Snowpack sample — Loveland Pass, Silver Plume, Colorado, USA (2/11/26, 12:00 PM MST)
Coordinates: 39.663, -105.886
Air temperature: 35 °F
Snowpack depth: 82 cm
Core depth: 40 cm
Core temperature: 23 °F
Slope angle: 13°, slope face: 12°
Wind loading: high
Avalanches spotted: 1
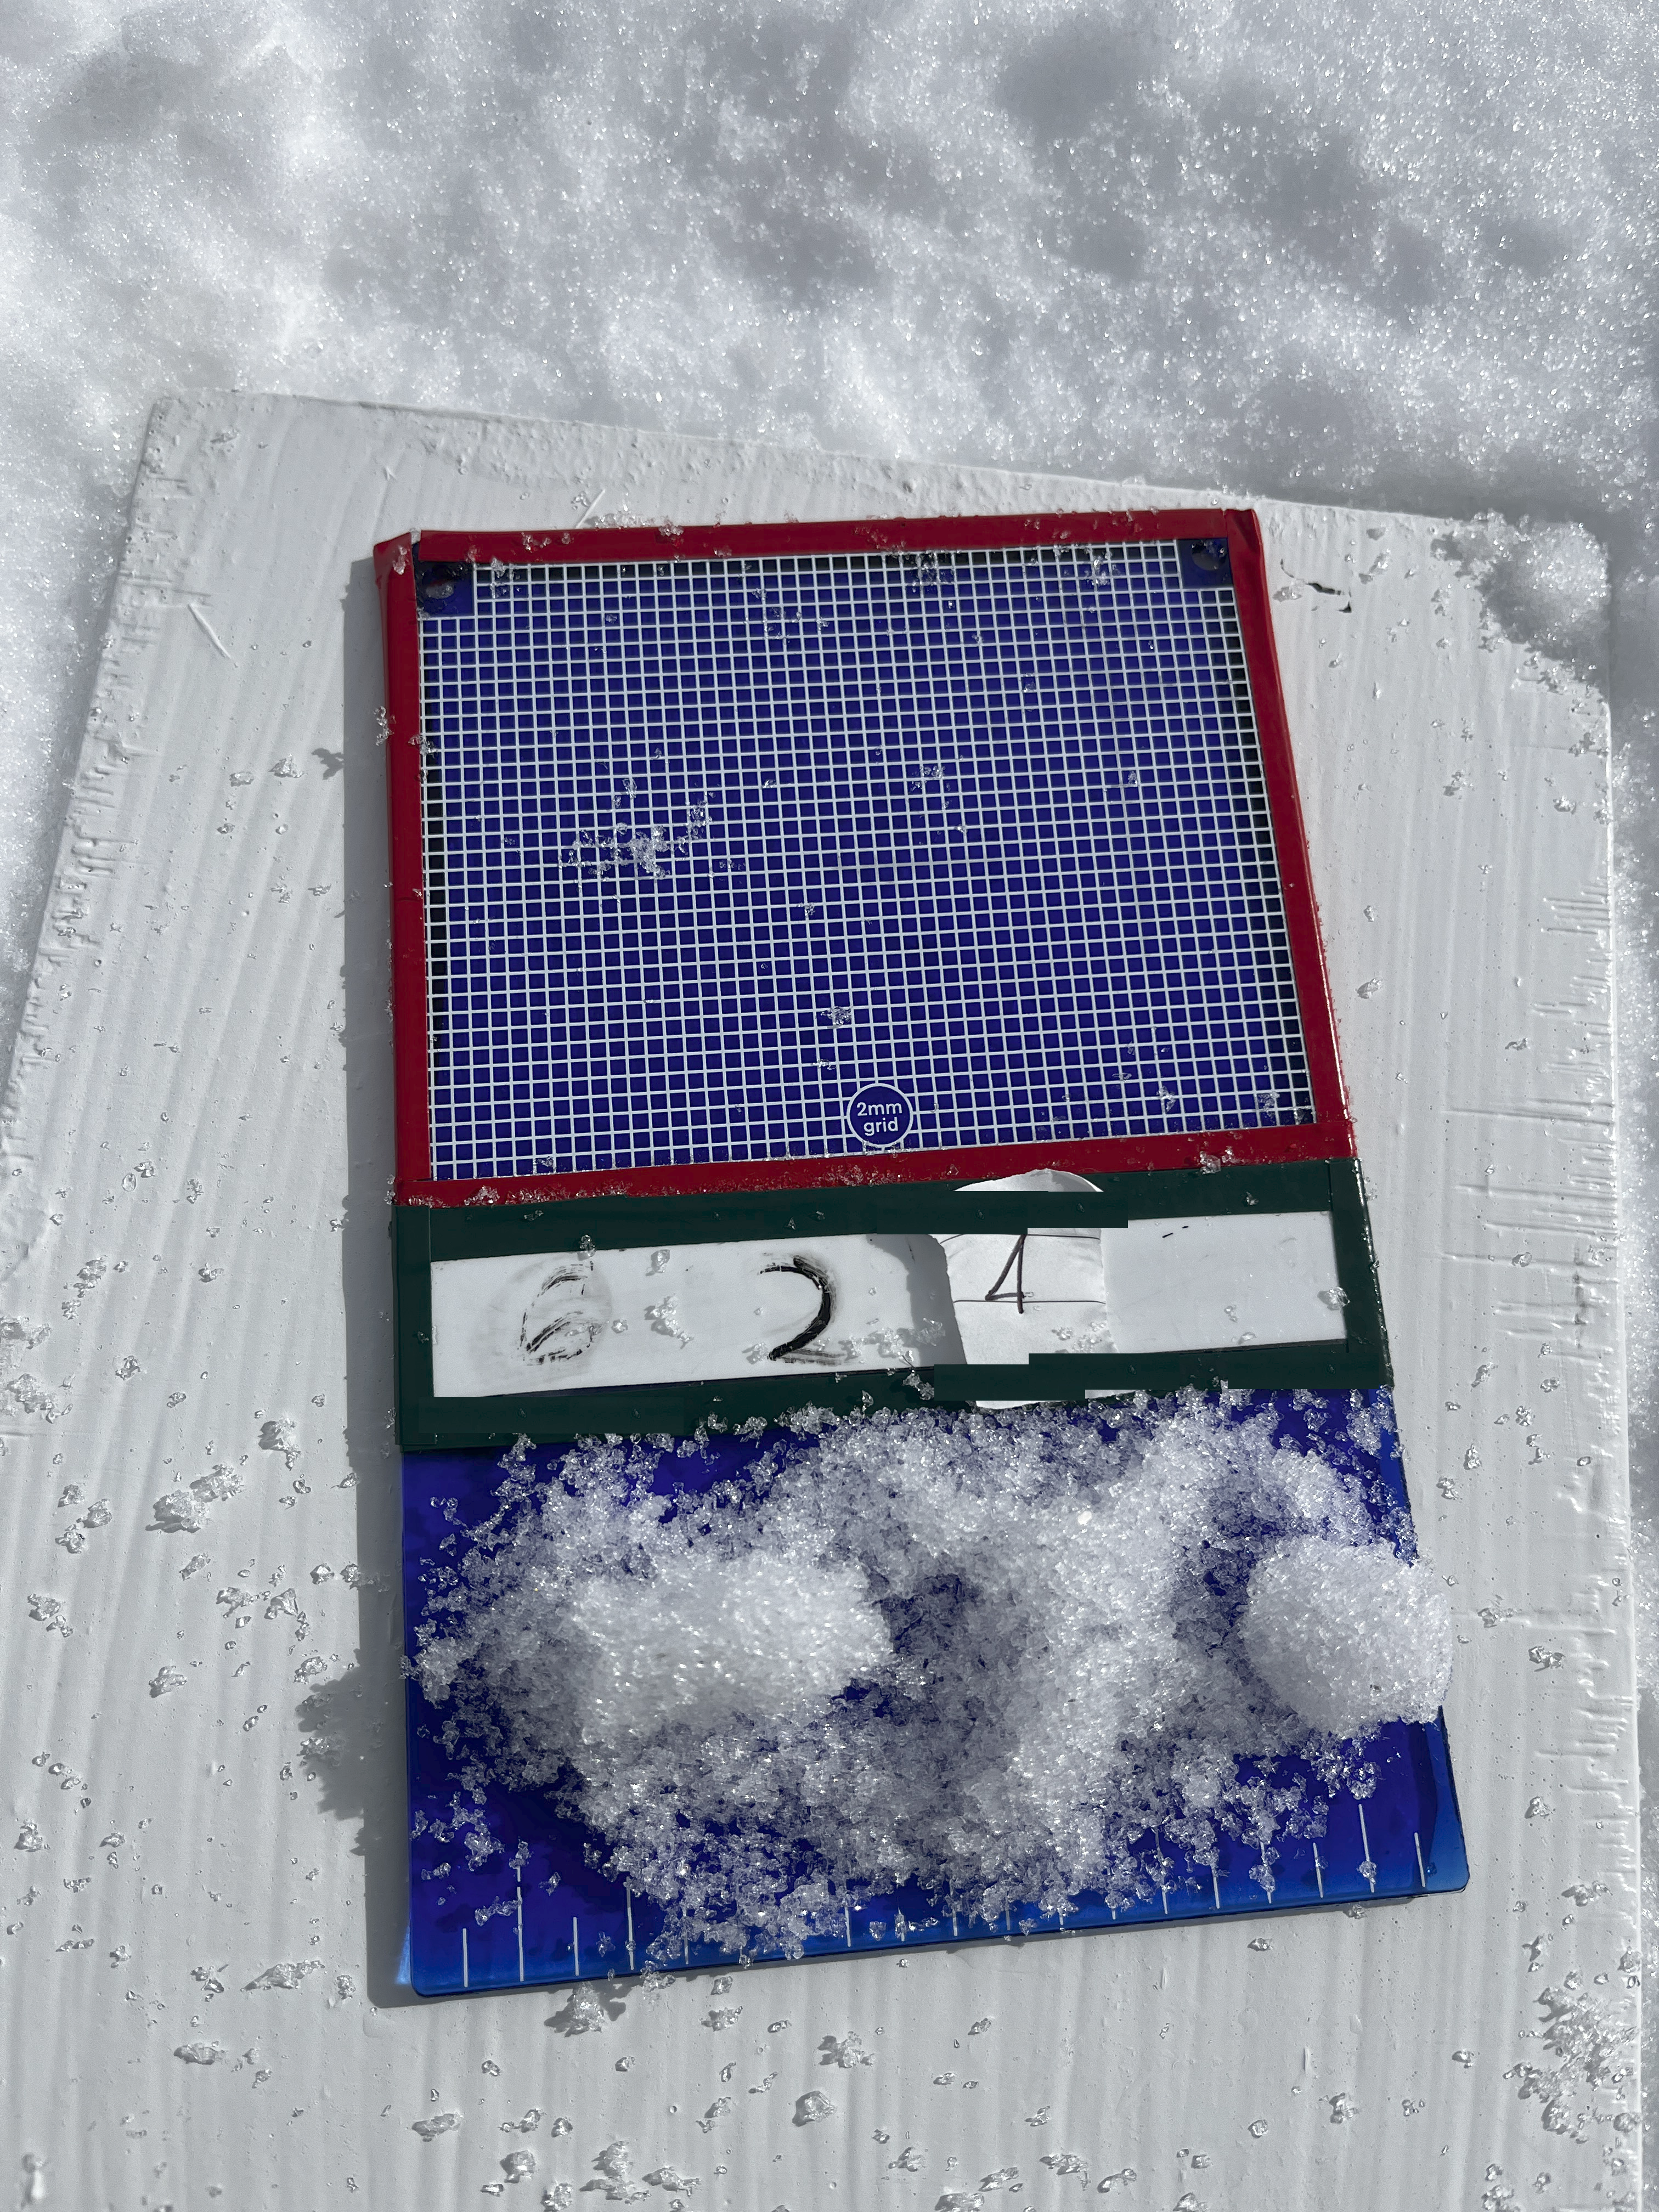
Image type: crystal_card
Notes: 1 small avalanche spotted on the north side of the bowl, lots of wind loading